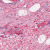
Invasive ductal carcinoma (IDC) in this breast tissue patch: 0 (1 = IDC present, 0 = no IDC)